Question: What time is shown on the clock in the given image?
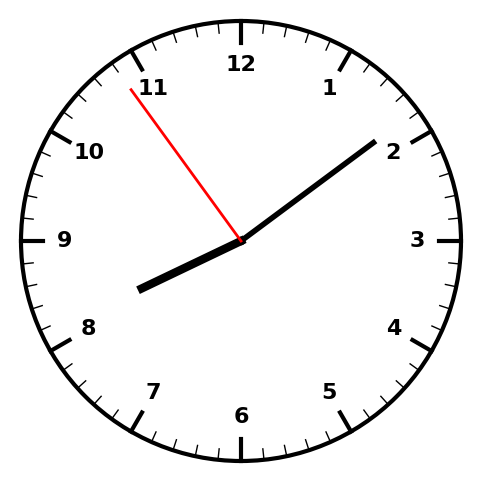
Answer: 08:08:54